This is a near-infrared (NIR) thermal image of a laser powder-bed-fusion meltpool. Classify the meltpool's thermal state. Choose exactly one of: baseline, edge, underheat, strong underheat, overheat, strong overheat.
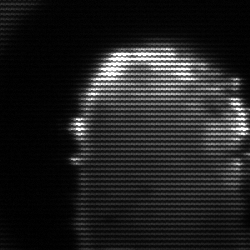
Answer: baseline